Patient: sex F, age 77
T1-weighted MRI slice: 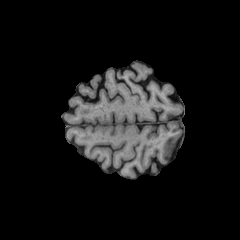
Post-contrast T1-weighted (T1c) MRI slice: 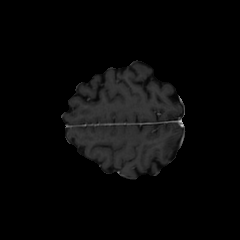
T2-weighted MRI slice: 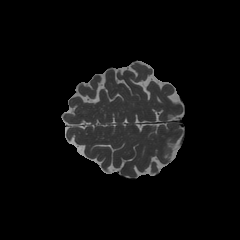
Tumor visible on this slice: no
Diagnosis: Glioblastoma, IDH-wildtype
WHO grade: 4